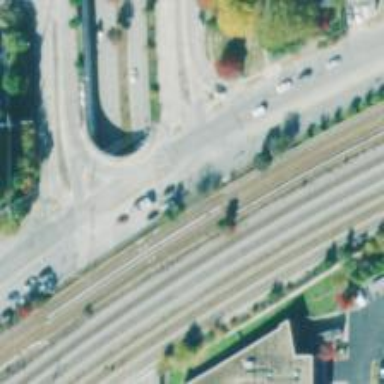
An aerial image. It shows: Trunk link highway.